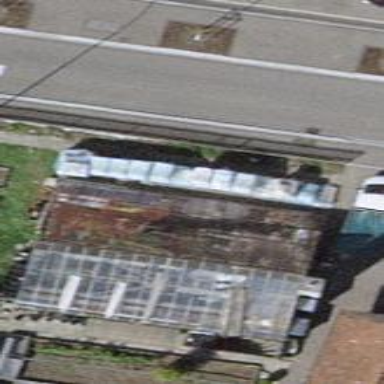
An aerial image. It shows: Gabled greenhouse with roof in classic triangular shape.